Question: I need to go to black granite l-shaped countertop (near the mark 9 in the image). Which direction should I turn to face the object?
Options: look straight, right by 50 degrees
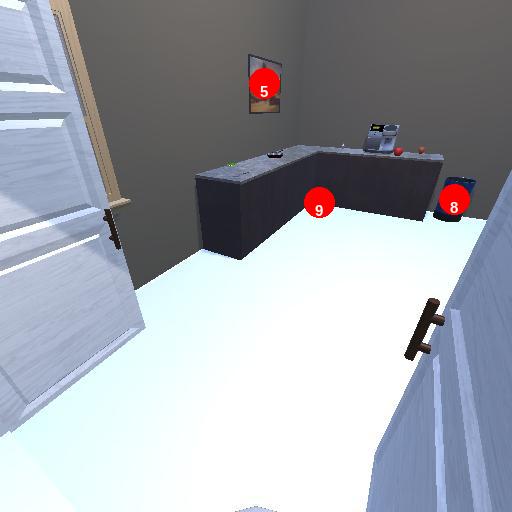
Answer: look straight